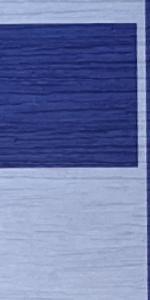
Label: Empty